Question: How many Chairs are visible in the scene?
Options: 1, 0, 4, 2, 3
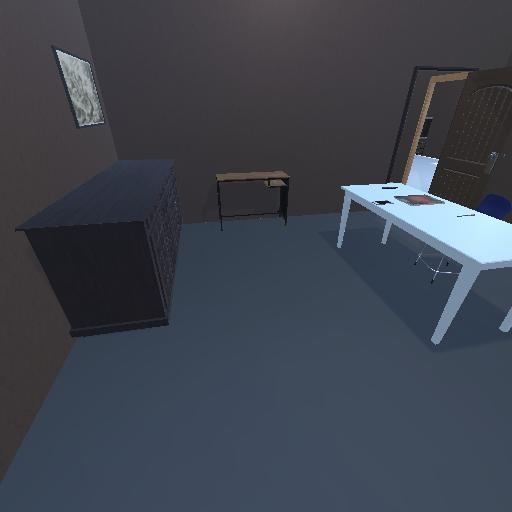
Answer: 1